八年级 · 度量几何学
已知, 如图, 在 $\triangle A B C$ 中, $A D, A E$ 分别是 $\triangle A B C$ 的高和角平分线,

(1) 若 $\angle \mathrm{B}=30^{\circ}, \angle \mathrm{C}=50^{\circ}$. 求 $\angle \mathrm{DAE}$ 的度数;

(2) 试写出 $\angle \mathrm{DAE}$ 与 $\angle \mathrm{C}, \angle \mathrm{B}$ 有何关系? 并证明你的结论.
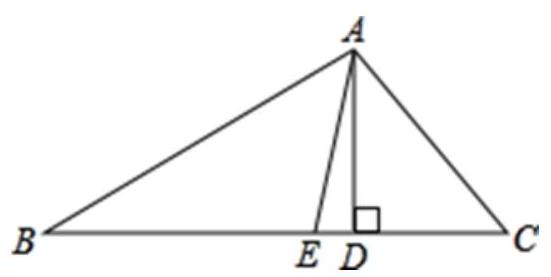
答案: 解：（1） $\because \angle \mathrm{B}=30^{\circ}, \angle \mathrm{C}=50^{\circ}$ ，

$\therefore \angle \mathrm{BAC}=180^{\circ}-\angle \mathrm{B}-\angle \mathrm{C}=100^{\circ}$

又 $\because \mathrm{AE}$ 是 $\triangle \mathrm{ABC}$ 的角平分线,

$\therefore \angle \mathrm{BAE}=\frac{1}{2} \angle \mathrm{BAC}=50^{\circ}$,

$\because \mathrm{AD}$ 是 $\triangle \mathrm{ABC}$ 的高,

$\therefore \angle \mathrm{BAD}=90^{\circ}-\angle \mathrm{B}=90^{\circ}-30^{\circ}=60^{\circ}$,

则 $\angle \mathrm{DAE}=\angle \mathrm{BAD}-\angle \mathrm{BAE}=10^{\circ}$;

(2) $\angle \mathrm{DAE}=\frac{1}{2}(\angle \mathrm{C}-\angle \mathrm{B})$,

理由如下: $\because \mathrm{AD}$ 是 $\triangle \mathrm{ABC}$ 的高,

$\therefore \angle \mathrm{ADC}=90^{\circ}$,

$\therefore \angle \mathrm{DAC}=180^{\circ}-\angle \mathrm{ADC}-\angle \mathrm{C}=90^{\circ}-\angle \mathrm{C}$,

$\because A E$ 是 $\triangle A B C$ 的角平分线,

$\therefore \angle \mathrm{EAC}=\frac{1}{2} \angle \mathrm{BAC}$,

$\because \angle \mathrm{BAC}=180^{\circ}-\angle \mathrm{B}-\angle \mathrm{C}$

$\therefore \angle \mathrm{DAE}=\angle \mathrm{EAC}-\angle \mathrm{DAC}$,
$=\frac{1}{2} \angle \mathrm{BAC}-\left(90^{\circ}-\angle \mathrm{C}\right)$,

$=\frac{1}{2}\left(180^{\circ}-\angle \mathrm{B}-\angle \mathrm{C}\right)-90^{\circ}+\angle \mathrm{C}$,

$=90^{\circ}-\frac{1}{2} \angle \mathrm{B}-\frac{1}{2} \angle \mathrm{C}-90^{\circ}+\angle \mathrm{C}$,

$=\frac{1}{2}(\angle C-\angle B)$.
解析: 解: (1) $\because \angle \mathrm{B}=30^{\circ}, \angle \mathrm{C}=50^{\circ}$ ，

$\therefore \angle \mathrm{BAC}=180^{\circ}-\angle \mathrm{B}-\angle \mathrm{C}=100^{\circ}$,
又 $\because \mathrm{AE}$ 是 $\triangle \mathrm{ABC}$ 的角平分线,

$\therefore \angle \mathrm{BAE}=\frac{1}{2} \angle \mathrm{BAC}=50^{\circ}$,

$\because \mathrm{AD}$ 是 $\triangle \mathrm{ABC}$ 的高,

$\therefore \angle \mathrm{BAD}=90^{\circ}-\angle \mathrm{B}=90^{\circ}-30^{\circ}=60^{\circ}$,

则 $\angle \mathrm{DAE}=\angle \mathrm{BAD}-\angle \mathrm{BAE}=10^{\circ}$;

(2) $\angle \mathrm{DAE}=\frac{1}{2}(\angle \mathrm{C}-\angle \mathrm{B})$,

理由如下: $\because \mathrm{AD}$ 是 $\triangle \mathrm{ABC}$ 的高,

$\therefore \angle \mathrm{ADC}=90^{\circ}$,

$\therefore \angle \mathrm{DAC}=180^{\circ}-\angle \mathrm{ADC}-\angle \mathrm{C}=90^{\circ}-\angle \mathrm{C}$,

$\because \mathrm{AE}$ 是 $\triangle \mathrm{ABC}$ 的角平分线,

$\therefore \angle \mathrm{EAC}=\frac{1}{2} \angle \mathrm{BAC}$,

$\because \angle \mathrm{BAC}=180^{\circ}-\angle \mathrm{B}-\angle \mathrm{C}$

$\therefore \angle \mathrm{DAE}=\angle \mathrm{EAC}-\angle \mathrm{DAC}$,

$=\frac{1}{2} \angle \mathrm{BAC}-\left(90^{\circ}-\angle \mathrm{C}\right)$,

$=\frac{1}{2}\left(180^{\circ}-\angle \mathrm{B}-\angle \mathrm{C}\right)-90^{\circ}+\angle \mathrm{C}$,

$=90^{\circ}-\frac{1}{2} \angle B-\frac{1}{2} \angle C-90^{\circ}+\angle C$,

$=\frac{1}{2}(\angle \mathrm{C}-\angle \mathrm{B})$.